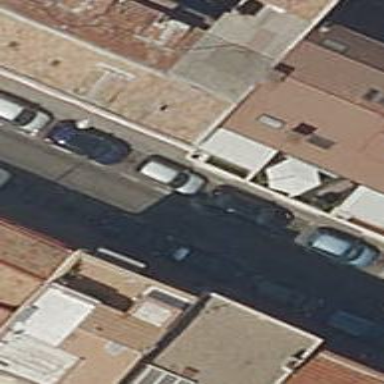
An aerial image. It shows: Image showing building with apartments.